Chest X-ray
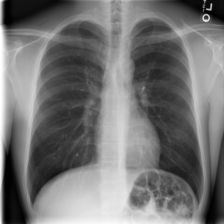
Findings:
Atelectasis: negative
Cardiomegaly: negative
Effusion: negative
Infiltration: negative
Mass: negative
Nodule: negative
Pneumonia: negative
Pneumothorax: negative
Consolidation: negative
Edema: negative
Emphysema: negative
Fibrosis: negative
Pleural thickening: negative
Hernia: negative